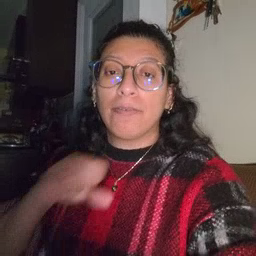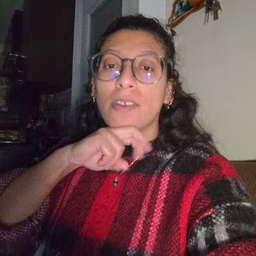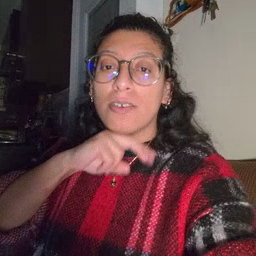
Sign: frog